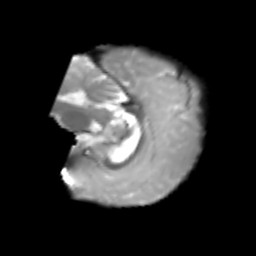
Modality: T2w
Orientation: sagittal
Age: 6
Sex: male
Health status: healthy